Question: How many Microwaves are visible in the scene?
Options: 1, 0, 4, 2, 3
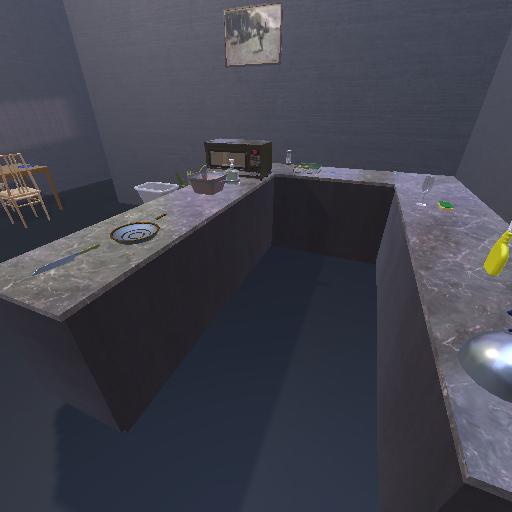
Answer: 1